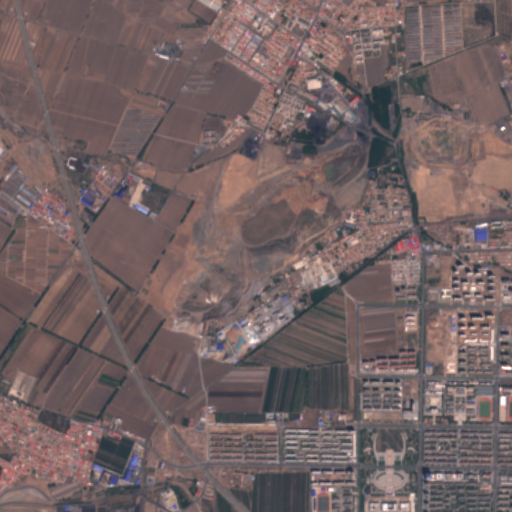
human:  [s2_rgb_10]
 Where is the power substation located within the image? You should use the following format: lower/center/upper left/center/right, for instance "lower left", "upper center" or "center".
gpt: The power substation is located in the lower left of the image.
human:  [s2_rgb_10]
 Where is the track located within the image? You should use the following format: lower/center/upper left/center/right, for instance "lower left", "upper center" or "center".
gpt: There is no track in the image.